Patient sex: F
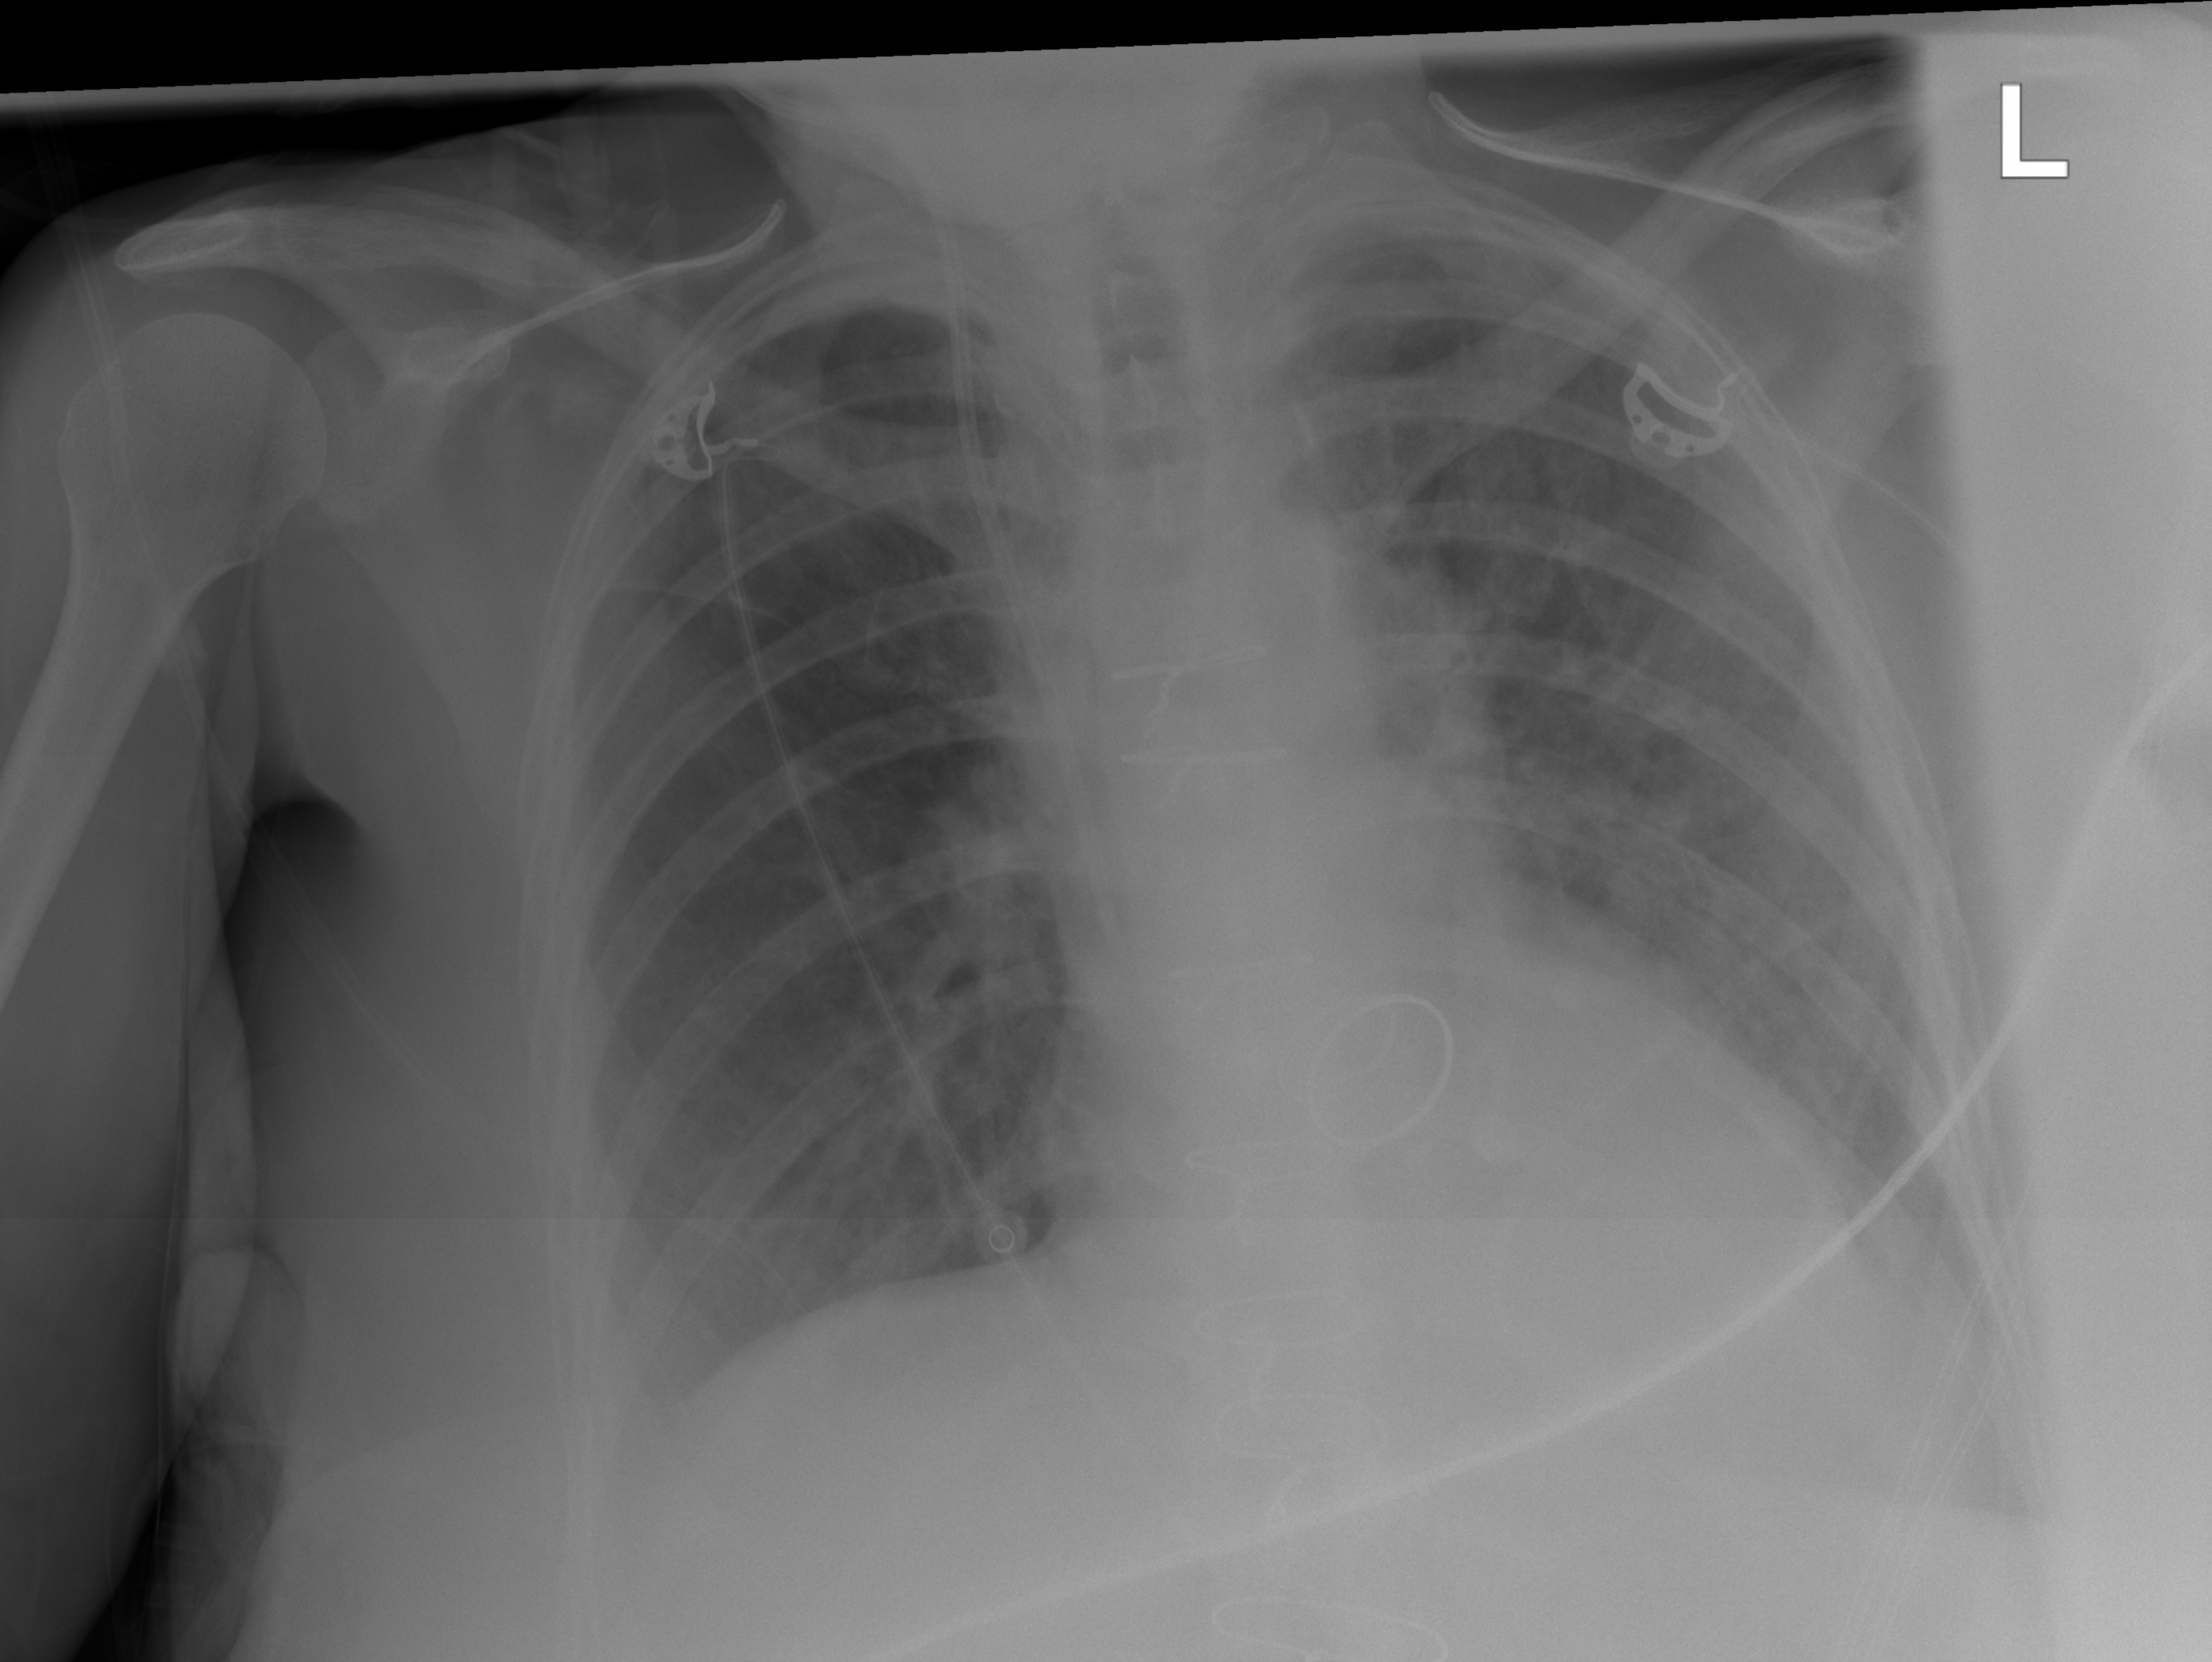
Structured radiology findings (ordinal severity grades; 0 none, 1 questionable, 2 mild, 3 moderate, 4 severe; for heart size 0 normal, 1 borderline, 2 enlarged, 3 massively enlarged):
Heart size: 0
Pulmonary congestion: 0
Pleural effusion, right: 2
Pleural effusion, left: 2
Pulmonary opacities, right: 0
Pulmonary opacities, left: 2
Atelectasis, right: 0
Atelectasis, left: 0